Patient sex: F
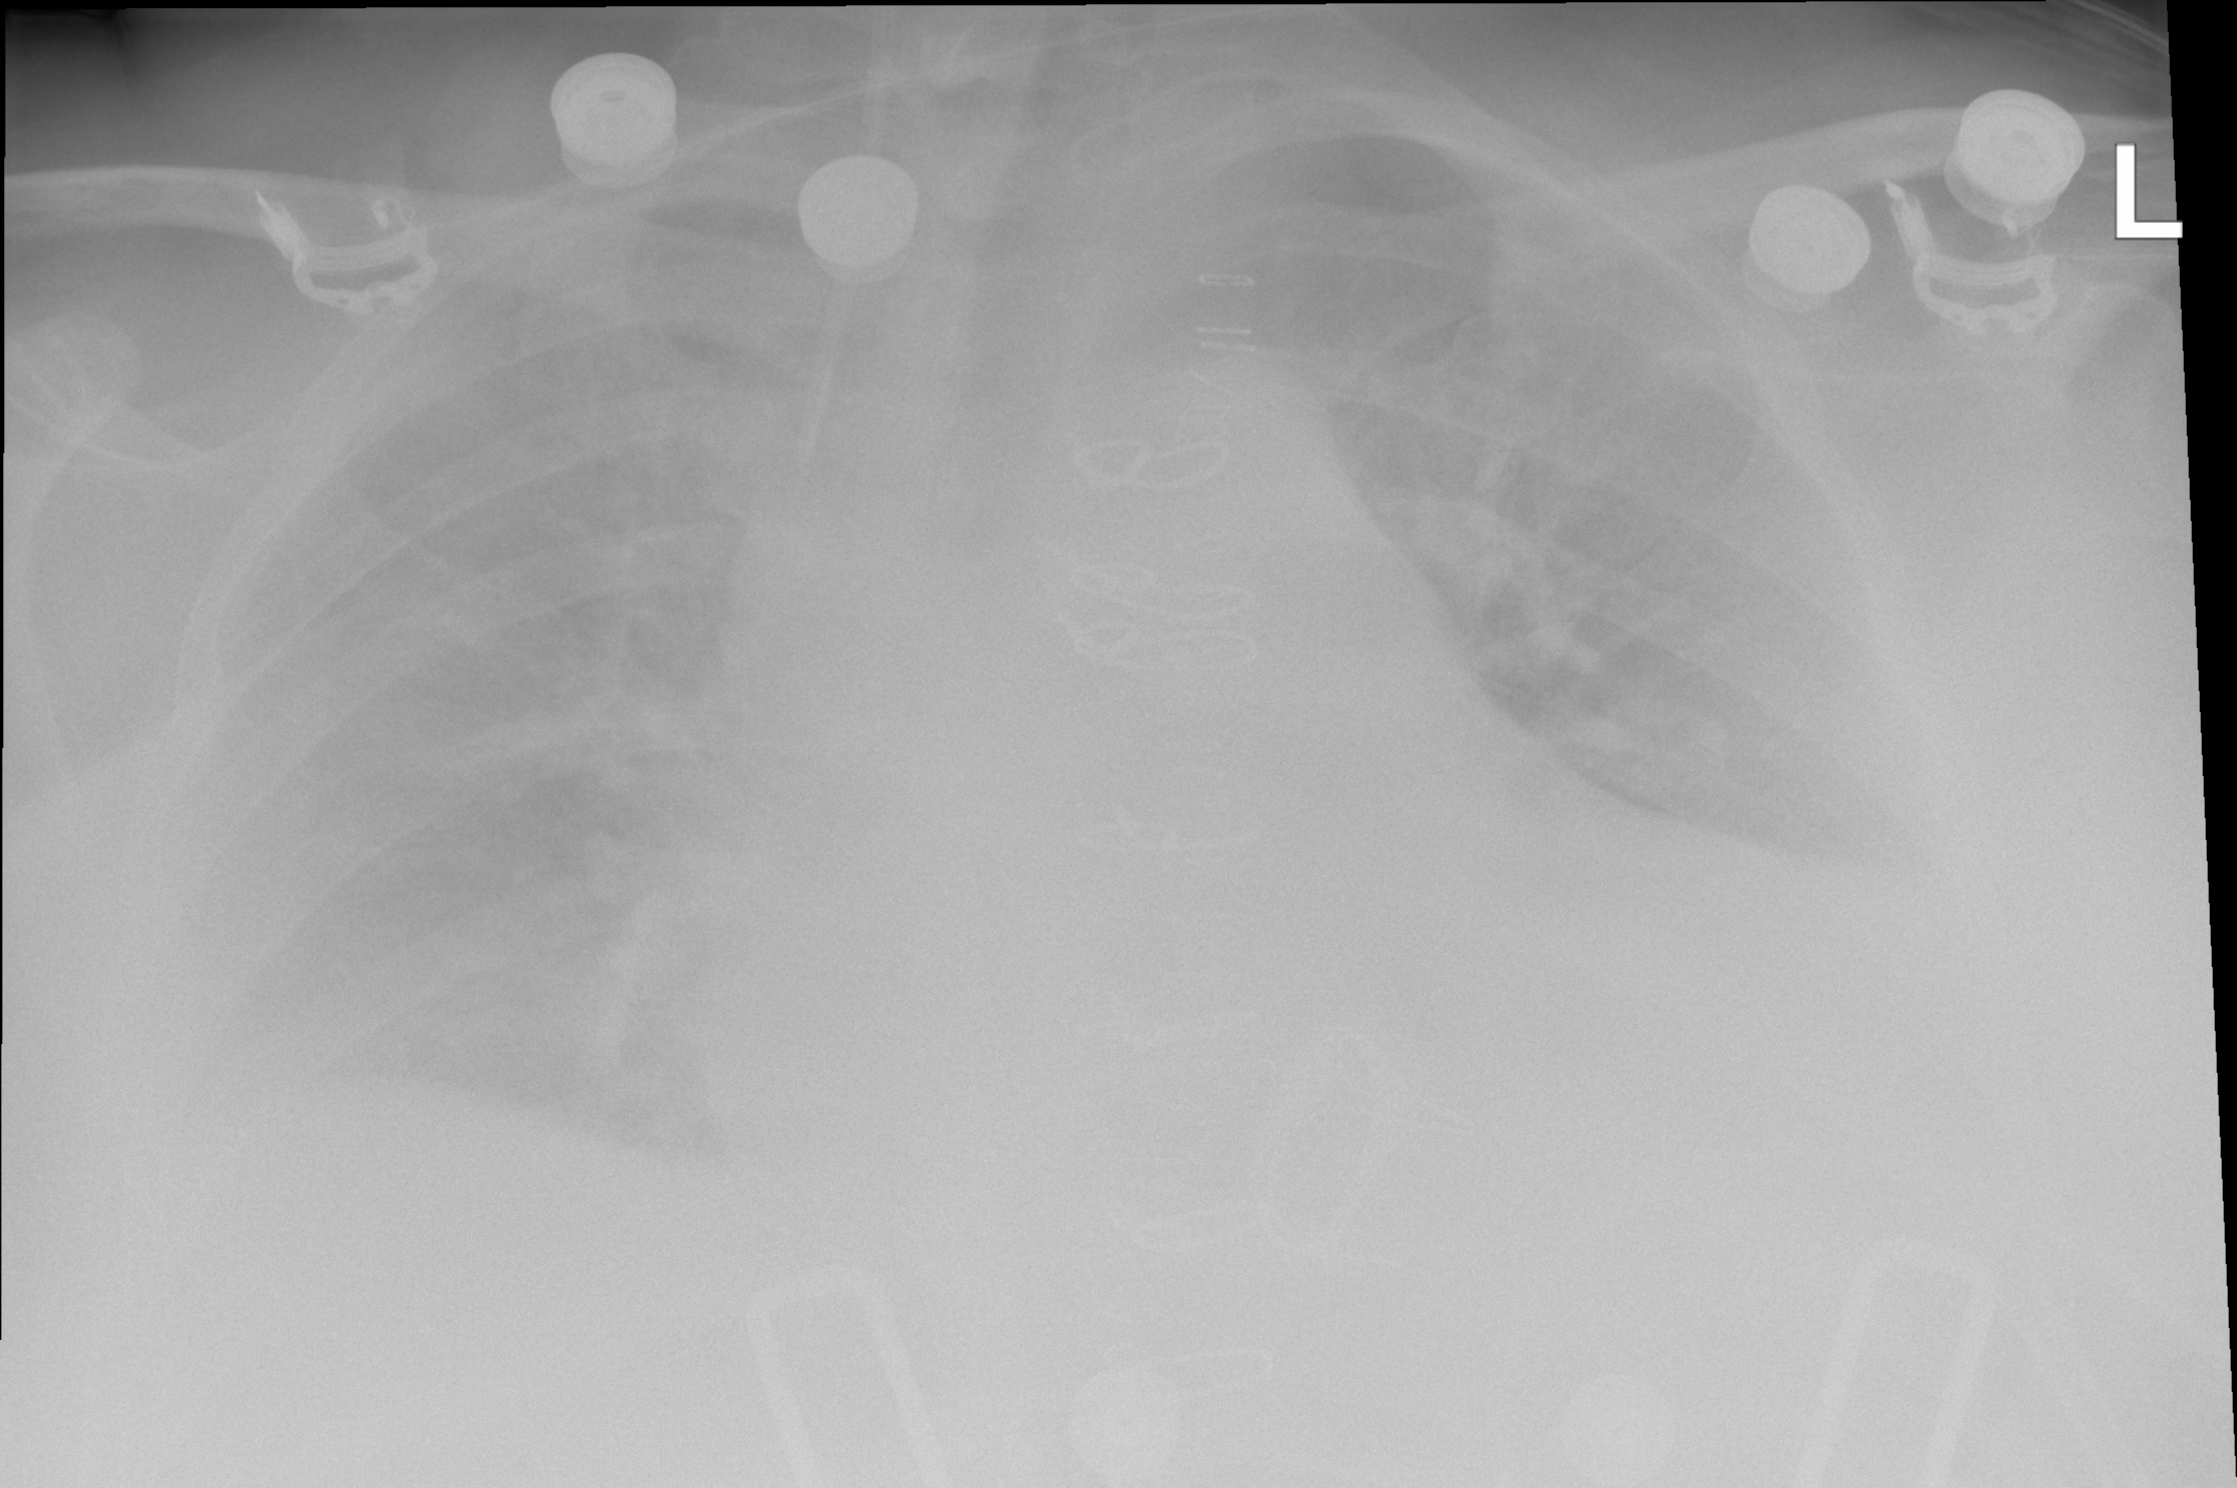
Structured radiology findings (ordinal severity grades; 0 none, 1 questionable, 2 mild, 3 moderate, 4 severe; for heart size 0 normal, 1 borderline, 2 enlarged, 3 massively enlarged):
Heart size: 2
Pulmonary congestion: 2
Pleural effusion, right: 2
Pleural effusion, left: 2
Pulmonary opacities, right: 0
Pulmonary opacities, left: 0
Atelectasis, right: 0
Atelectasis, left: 2